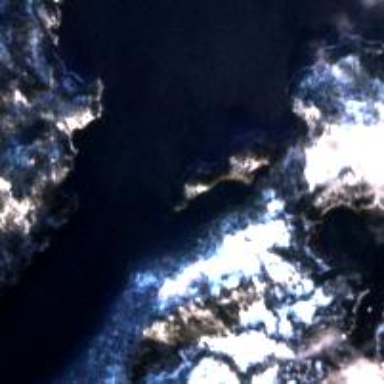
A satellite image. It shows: Beautiful bay in nature.